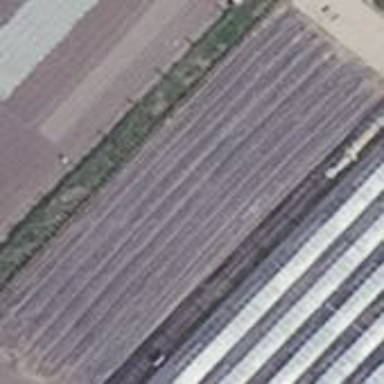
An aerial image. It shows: Area dedicated to greenhouse horticulture.